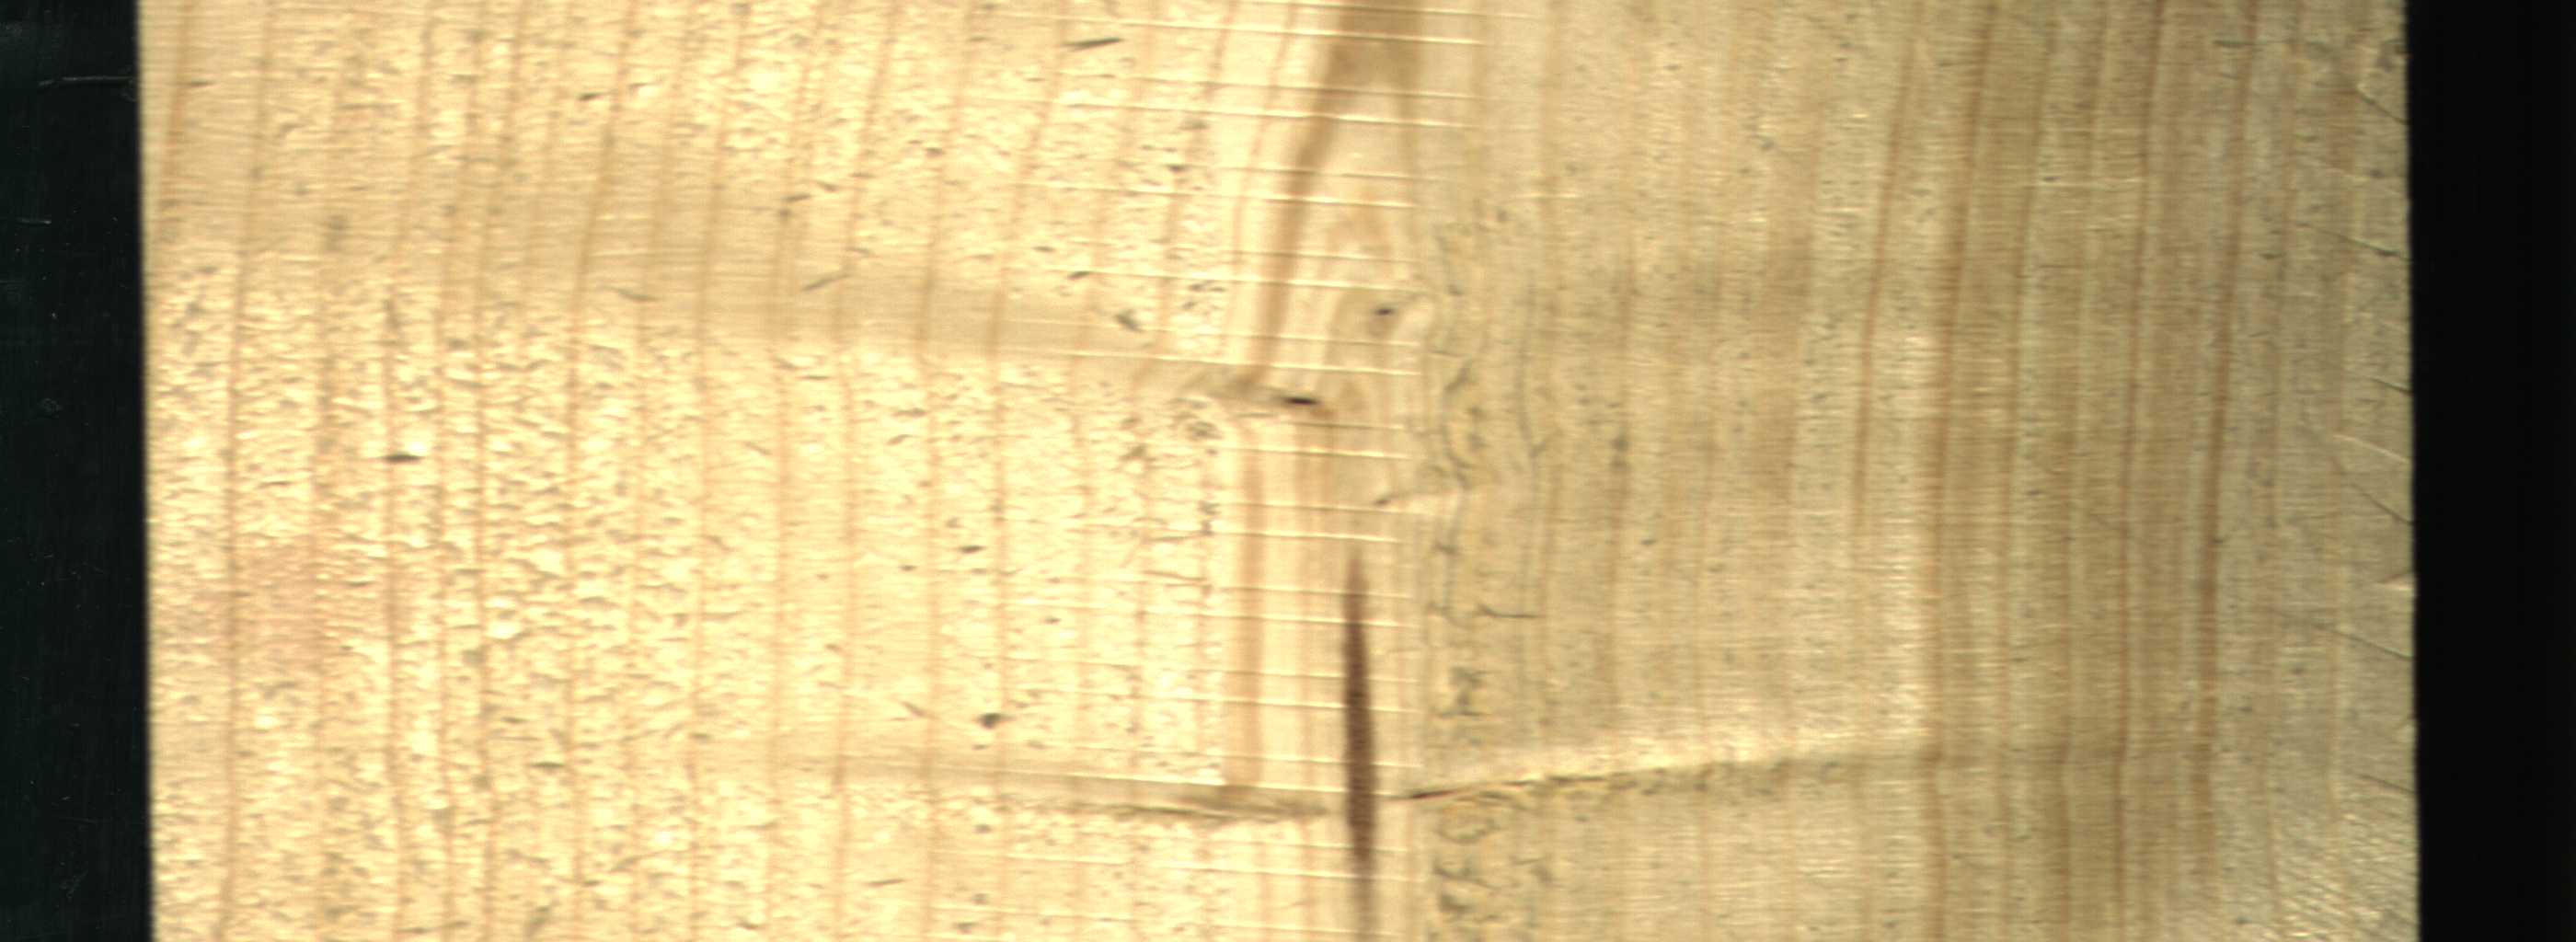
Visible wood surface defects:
Marrow